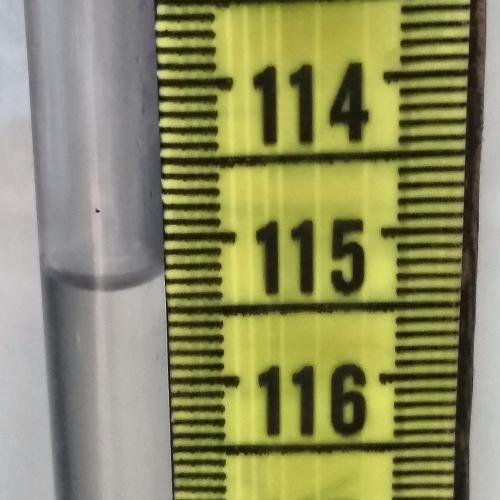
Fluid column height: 115.3 cm